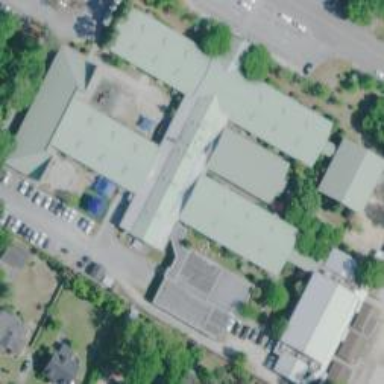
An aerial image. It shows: School building.